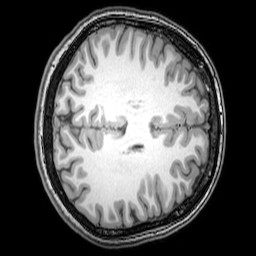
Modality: T1w
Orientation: axial
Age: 20
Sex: female
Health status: healthy
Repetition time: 0.081 s
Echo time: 0.037 s